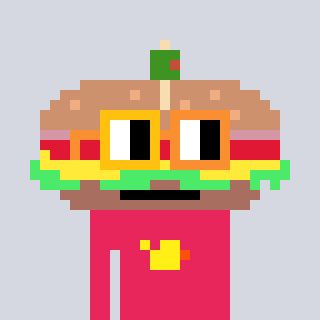
a pixel art character with square yellow and orange glasses, a sandwich-shaped head and a redpinkish-colored body on a cool background